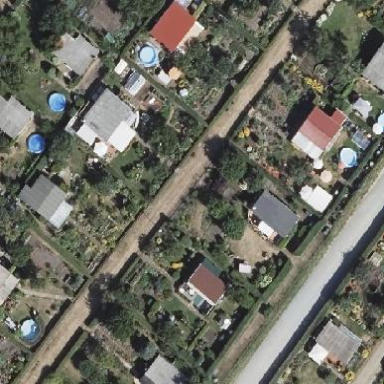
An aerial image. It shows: Plot in the allotments.